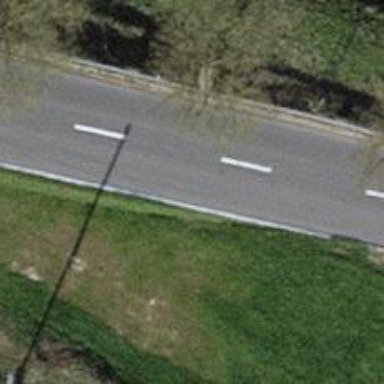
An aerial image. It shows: Tertiary road with asphalt surface.